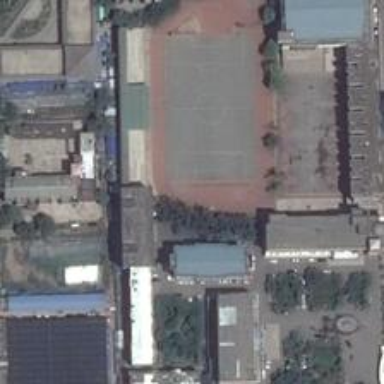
A huge playground is accompanying by several small fields .